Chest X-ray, AP view. Patient: 20 years old, sex F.
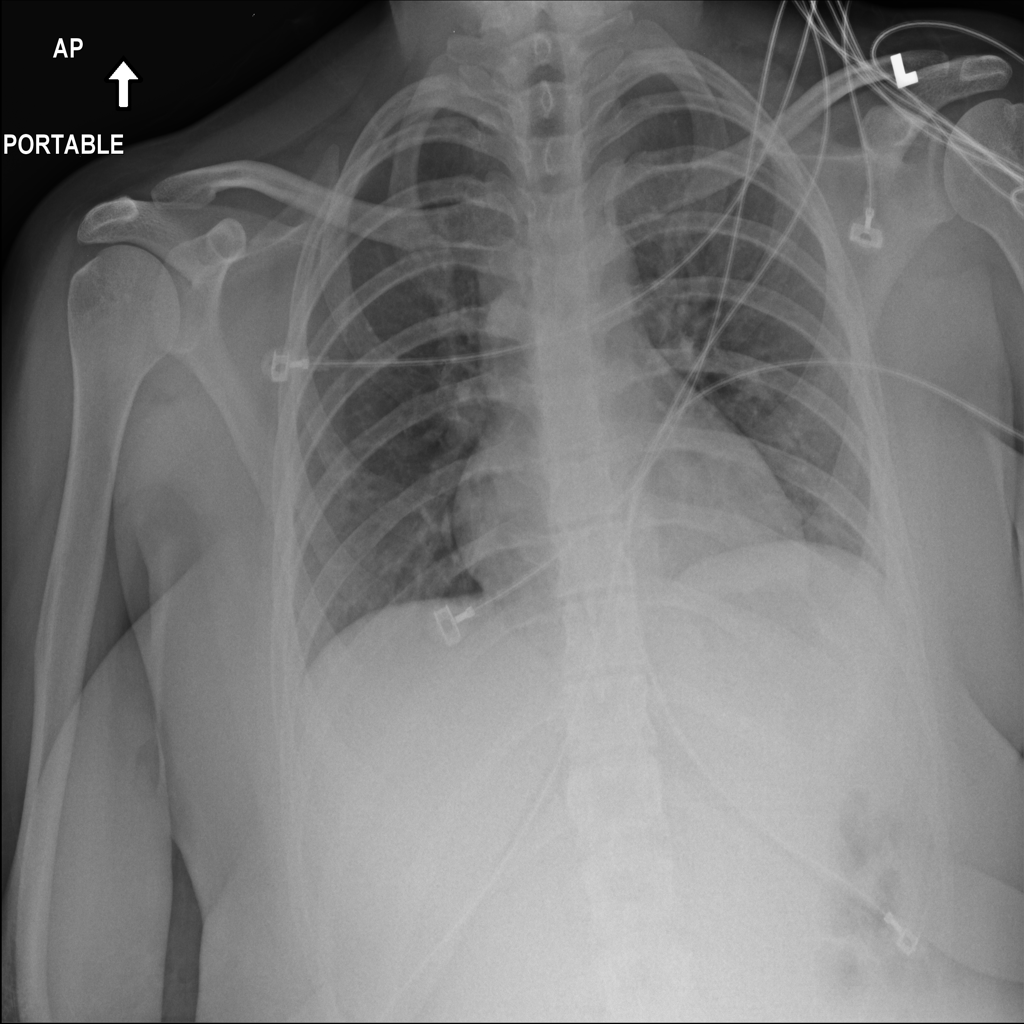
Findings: No Finding